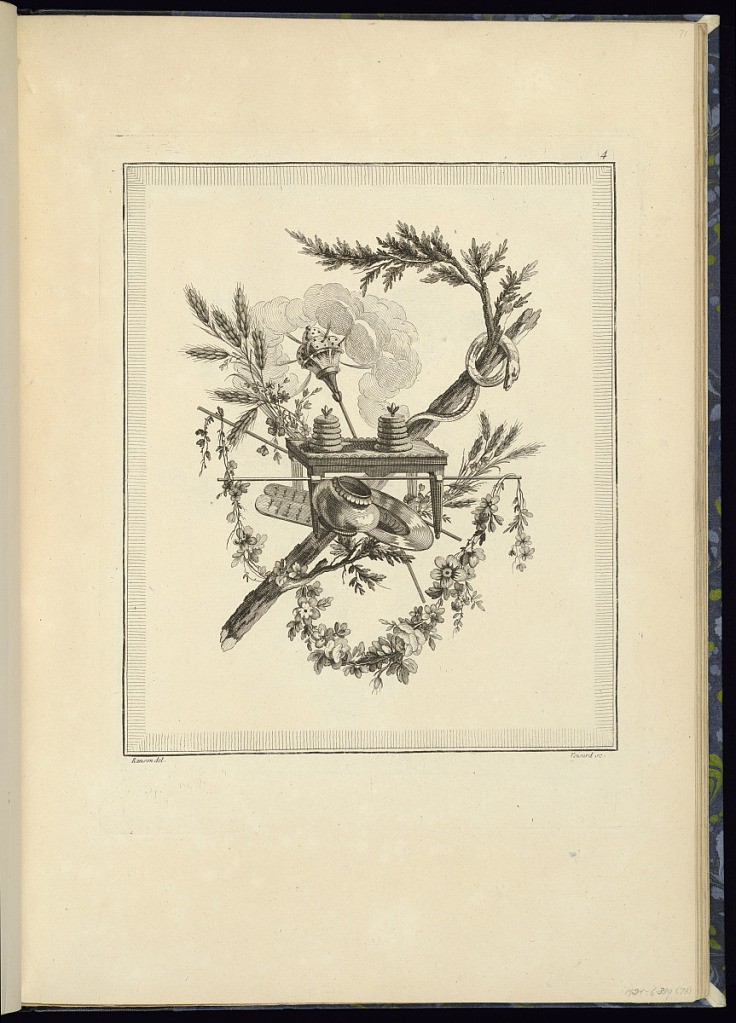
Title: Religious Trophy Design
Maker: Pierre Ranson, French, 1736–1786
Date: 1778
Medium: Etching on laid paper
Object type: Print
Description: Religious trophy incorporating Christian iconography and liturgical objects, tablet, incense burner, table, bow, plate, tree branch with a snake, festoon of flowers, leaves, and foliate branches. The plate is numbered and signed.